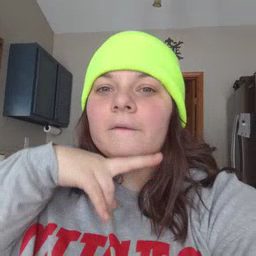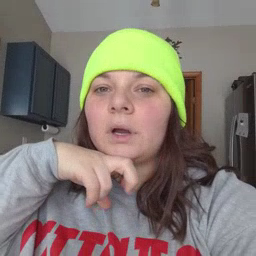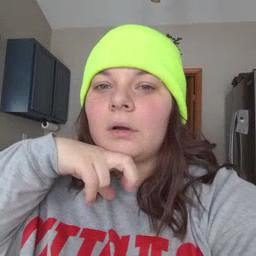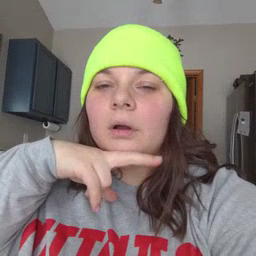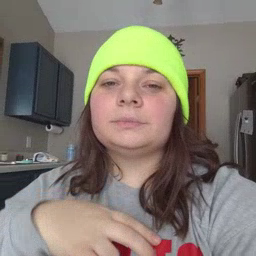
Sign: frog